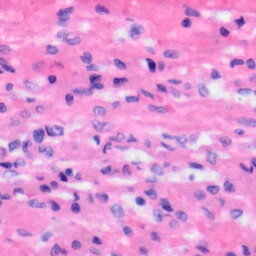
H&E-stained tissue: Liver